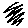
Label: zigzag